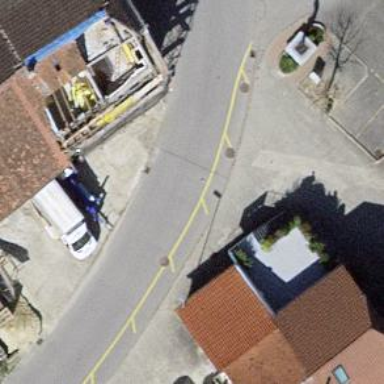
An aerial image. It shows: Residential road with asphalt surface.